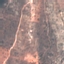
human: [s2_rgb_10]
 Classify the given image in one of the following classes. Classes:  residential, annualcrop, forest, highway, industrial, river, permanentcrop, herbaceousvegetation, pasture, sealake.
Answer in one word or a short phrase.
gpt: HerbaceousVegetation